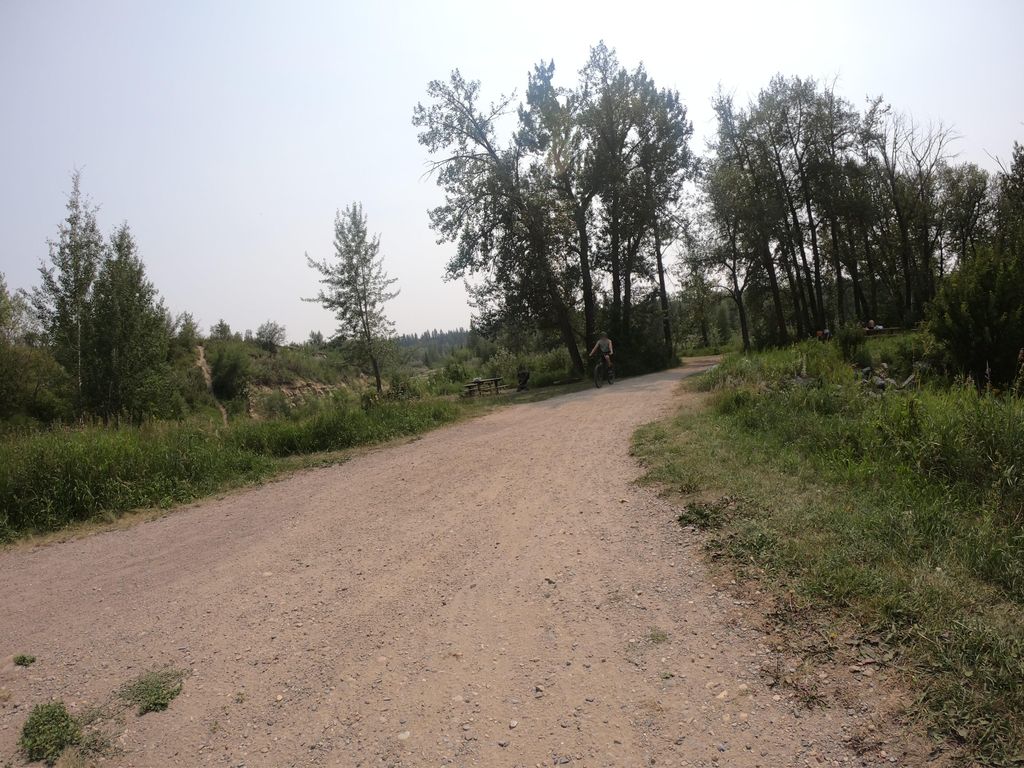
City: calgary